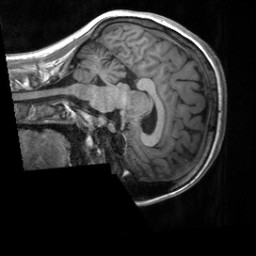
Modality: T1w
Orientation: sagittal
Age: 20
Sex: female
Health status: healthy
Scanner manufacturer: siemens
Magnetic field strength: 3 T
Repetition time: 2 s
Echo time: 0.00232 s